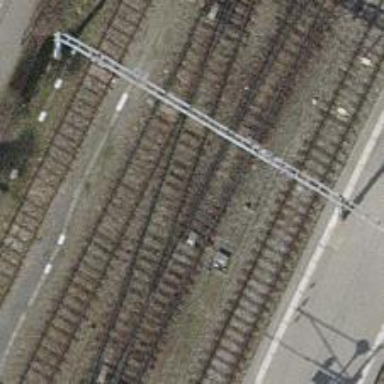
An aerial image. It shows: Railway switch.